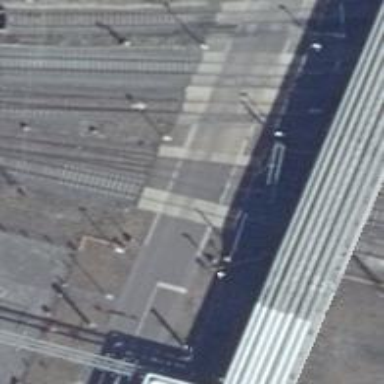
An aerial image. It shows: Railway level crossing.